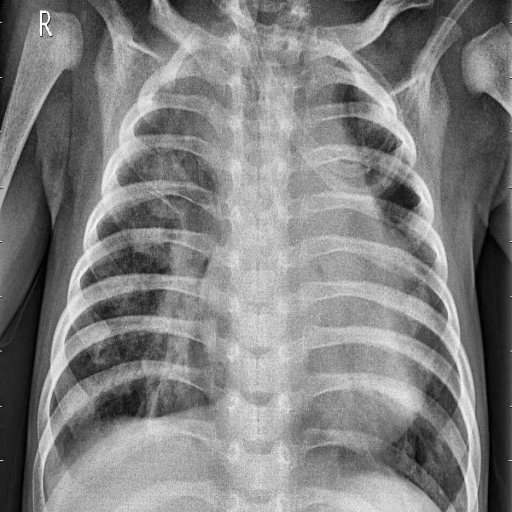
Finding: PNEUMONIA